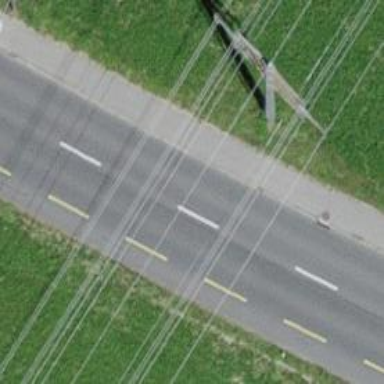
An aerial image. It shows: Secondary road with designated cycle lane on the left side.